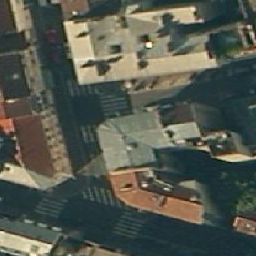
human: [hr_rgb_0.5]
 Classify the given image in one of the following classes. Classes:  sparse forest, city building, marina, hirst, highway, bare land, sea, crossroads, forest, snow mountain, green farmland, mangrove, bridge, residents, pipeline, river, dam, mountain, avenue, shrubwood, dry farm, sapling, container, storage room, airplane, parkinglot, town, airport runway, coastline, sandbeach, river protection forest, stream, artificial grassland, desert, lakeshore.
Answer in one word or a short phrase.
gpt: city building